Aerial crown-view tile of a tropical tree (Barro Colorado Island, Panama), acquired 20240611:
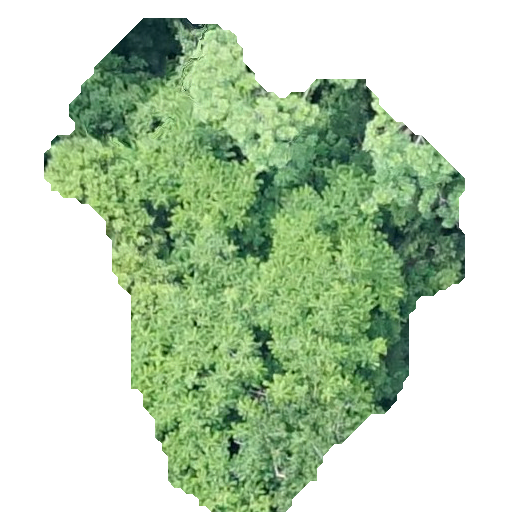
Species: Spondias mombin
GBIF accepted scientific name: Spondias mombin
Crown area: 204.844 m²